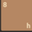
Piece: xx